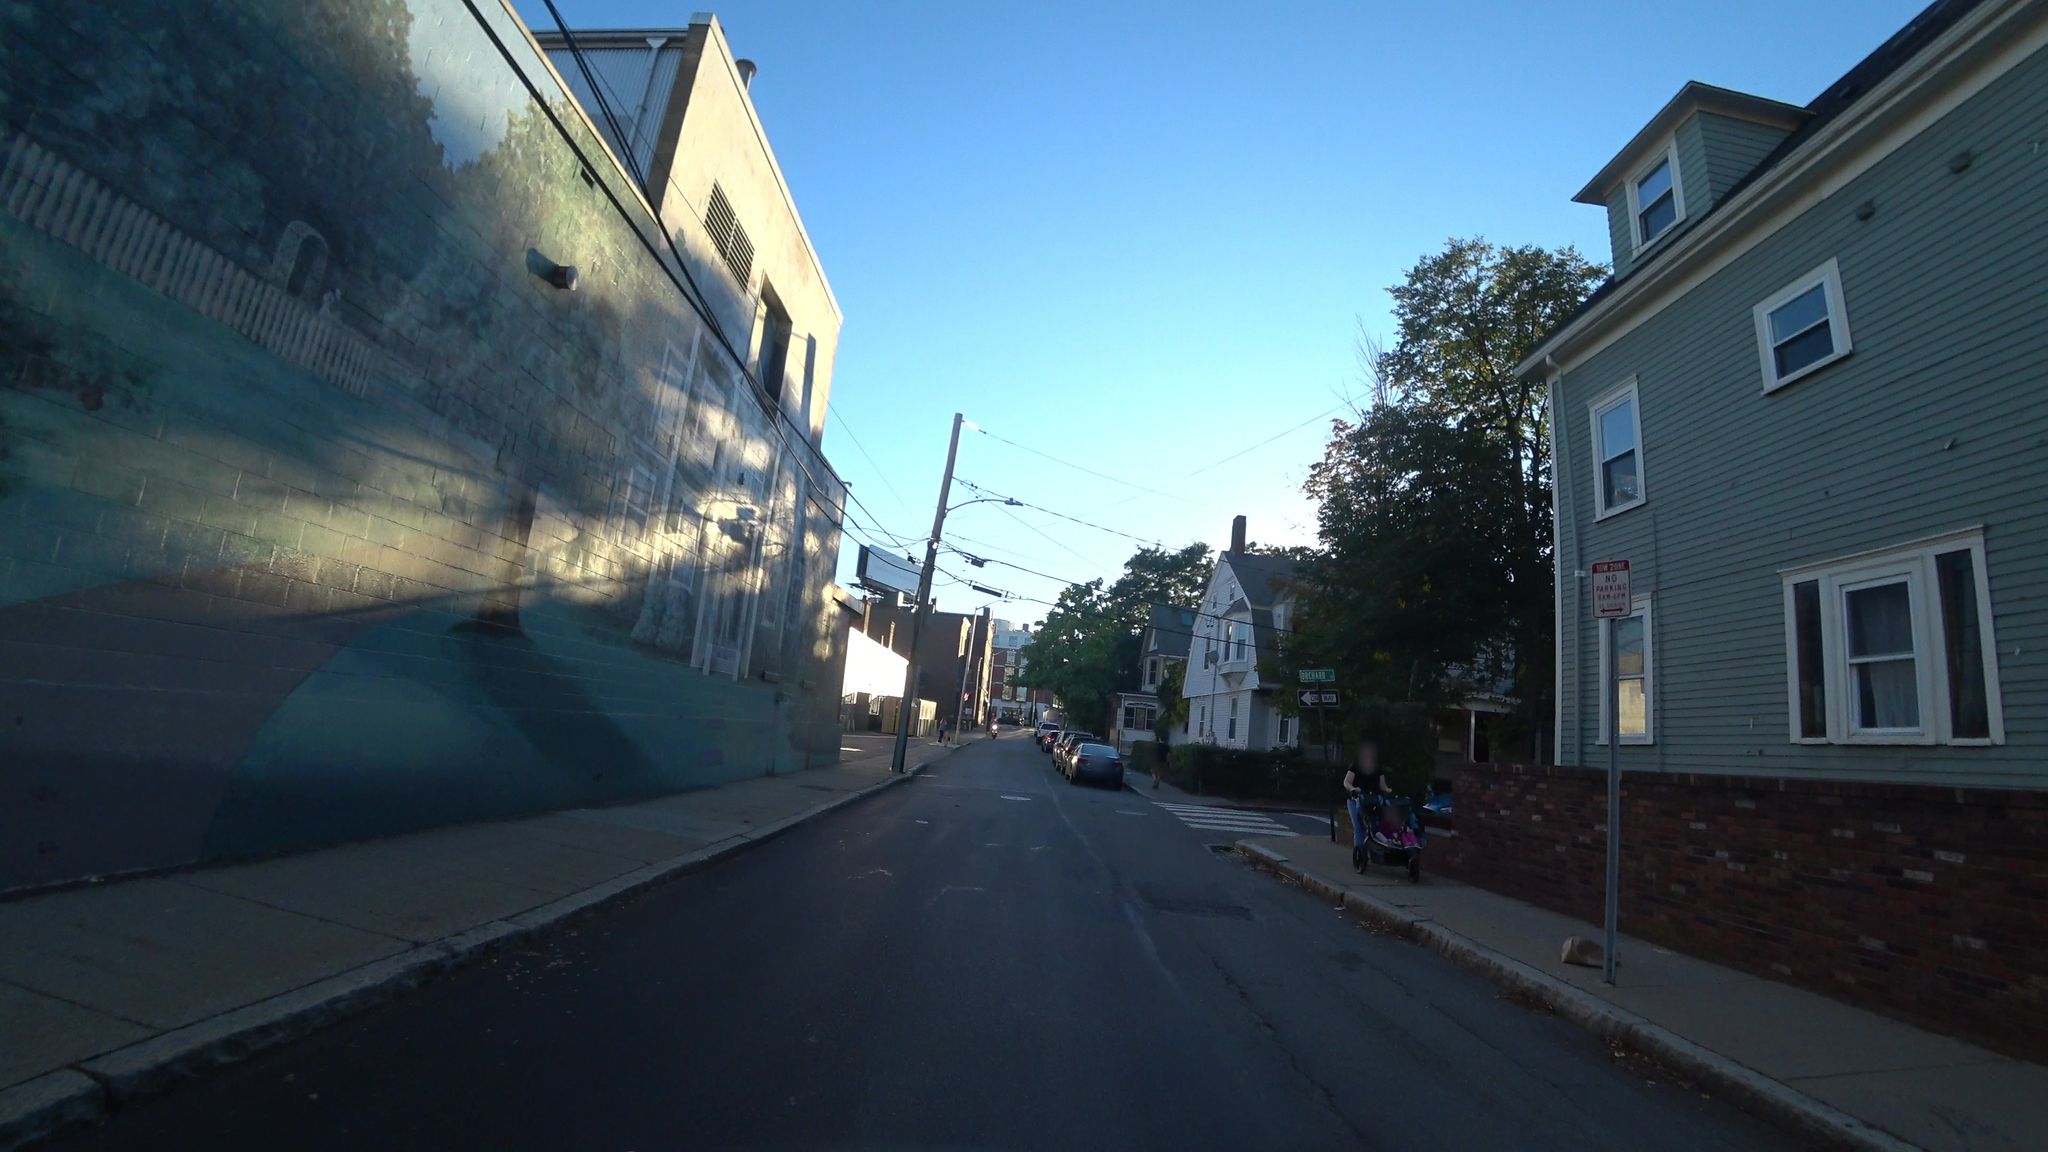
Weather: clear
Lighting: day
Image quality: good
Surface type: driving surface
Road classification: footway
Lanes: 2
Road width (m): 11.6
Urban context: urban centre
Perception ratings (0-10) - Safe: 3.51, Lively: 8.43, Beautiful: 2.52, Boring: 1.57, Depressing: 0.88, Wealthy: 0.92